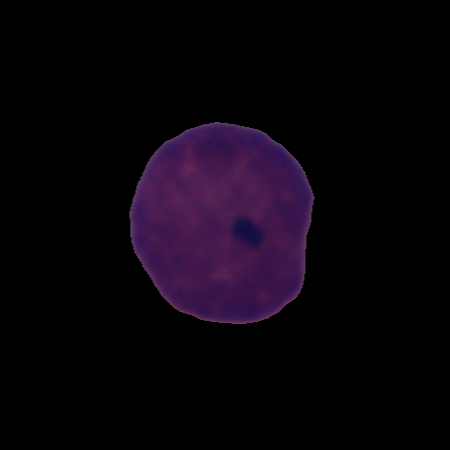
Label: cancer